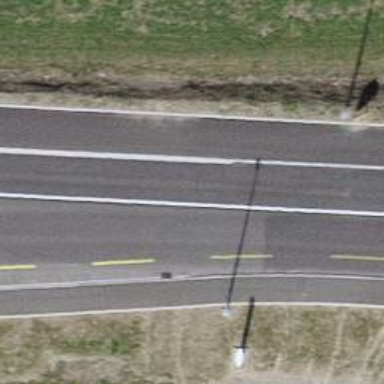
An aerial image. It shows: Asphalt road with primary highway designation. There is dedicated cycle lane on the left.